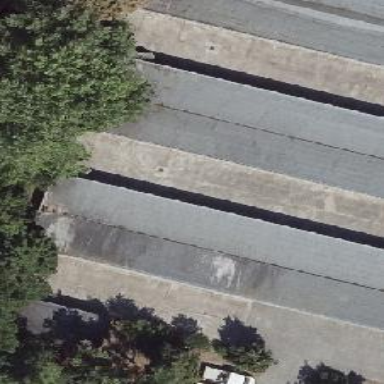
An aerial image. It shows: Garages with gabled roofs.